Interaction volume radius: 5 \u00c5
Interaction volume height: 15 \u00c5
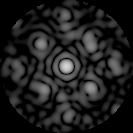
Disorder parameter: 0.5808